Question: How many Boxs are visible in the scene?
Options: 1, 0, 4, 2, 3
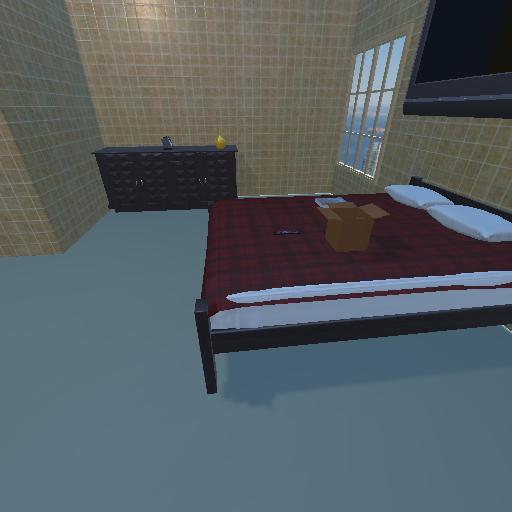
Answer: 1